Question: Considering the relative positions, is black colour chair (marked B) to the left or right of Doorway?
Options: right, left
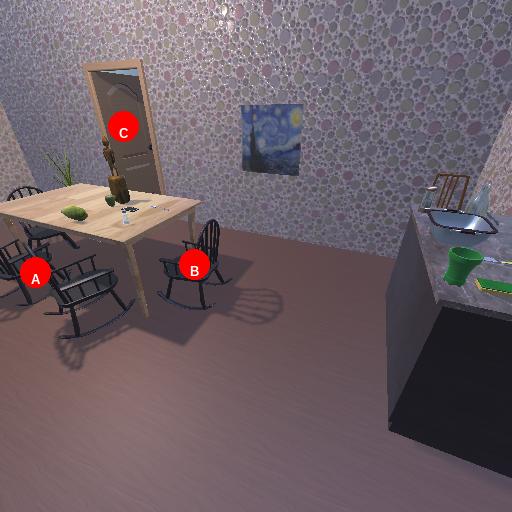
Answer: right